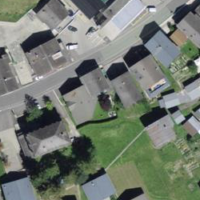
EUNIS habitat code: 54
Species observed at this site:
Sylvia borin
Chiasmia clathrata
Aegithalos caudatus
Perizoma alchemillata
Pandemis heparana
Fabriciana niobe
Euchalcia variabilis
Eupithecia icterata
Cosmorhoe ocellata
Ardea alba
Pareulype berberata
Erithacus rubecula
Polygonia c-album
Epilobophora sabinata
Erynnis tages
Hydriomena furcata
Parnassius mnemosyne
Epirrhoe galiata
Cosmia trapezina
Papilio machaon
Lysandra coridon
Emberiza cia
Lysandra bellargus
Cupido minimus
Callophrys rubi
Motacilla alba
Mesoleuca albicillata
Zygaena transalpina
Zygaena loti
Anoplotrupes stercorosus
Ammophila sabulosa
Argynnis paphia
Hypena proboscidalis
Brenthis ino
Laserpitium latifolium
Acronicta psi
Coenonympha pamphilus
Deilephila porcellus
Opisthograptis luteolata
Atolmis rubricollis
Erebia alberganus
Cyaniris semiargus
Carduelis carduelis
Tettigonia viridissima
Eulithis populata
Pyrausta aurata
Issoria lathonia
Melanargia galathea
Pyrgus malvoides
Fabriciana adippe
Anaplectoides prasina
Amphipyra pyramidea
Thymelicus sylvestris
Thera britannica
Acompsia cinerella
Eilema caniola
Capreolus capreolus
Coreus marginatus
Colias hyale
Vanessa atalanta
Cuculus canorus
Phoenicurus ochruros
Phoenicurus phoenicurus
Corvus corax
Chersotis andereggii
Aricia artaxerxes
Alcis repandata
Lasiommata maera
Erebia aethiops
Erebia ligea
Turdus merula
Libelloides coccajus
Zygaena lonicerae
Parnassius apollo
Melitaea didyma
Sitochroa verticalis
Delichon urbicum
Udea lutealis
Chersotis alpestris
Geranium pyrenaicum
Idaea flaveolaria
Viola tricolor
Stauroderus scalaris
Turdus viscivorus
Buteo buteo
Autographa gamma
Mythimna conigera
Apamea rubrirena
Vulpes vulpes
Aphomia sociella
Odontopera bidentata
Aplocera praeformata
Garrulus glandarius
Nucifraga caryocatactes
Scotopteryx chenopodiata
Aglais urticae
Picus viridis
Zygaena viciae
Archips xylosteana
Chloroclysta siterata
Idaea aversata
Craniophora ligustri
Acronicta euphorbiae
Macroglossum stellatarum
Fringilla coelebs
Ptyonoprogne rupestris
Siona lineata
Spialia sertorius
Xestia ashworthii
Yponomeuta evonymella
Parus major
Pieris rapae
Arcyptera fusca
Accipiter nisus